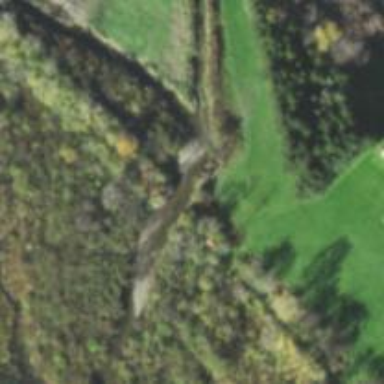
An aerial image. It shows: Bridge supported by abutments.